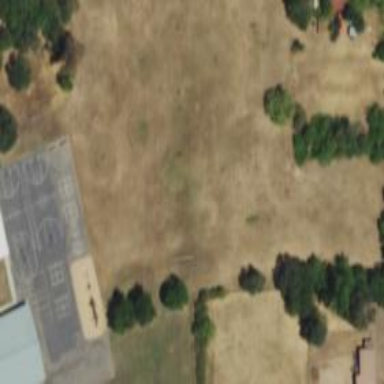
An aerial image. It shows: Recreation ground.